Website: lowes
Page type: billing-address
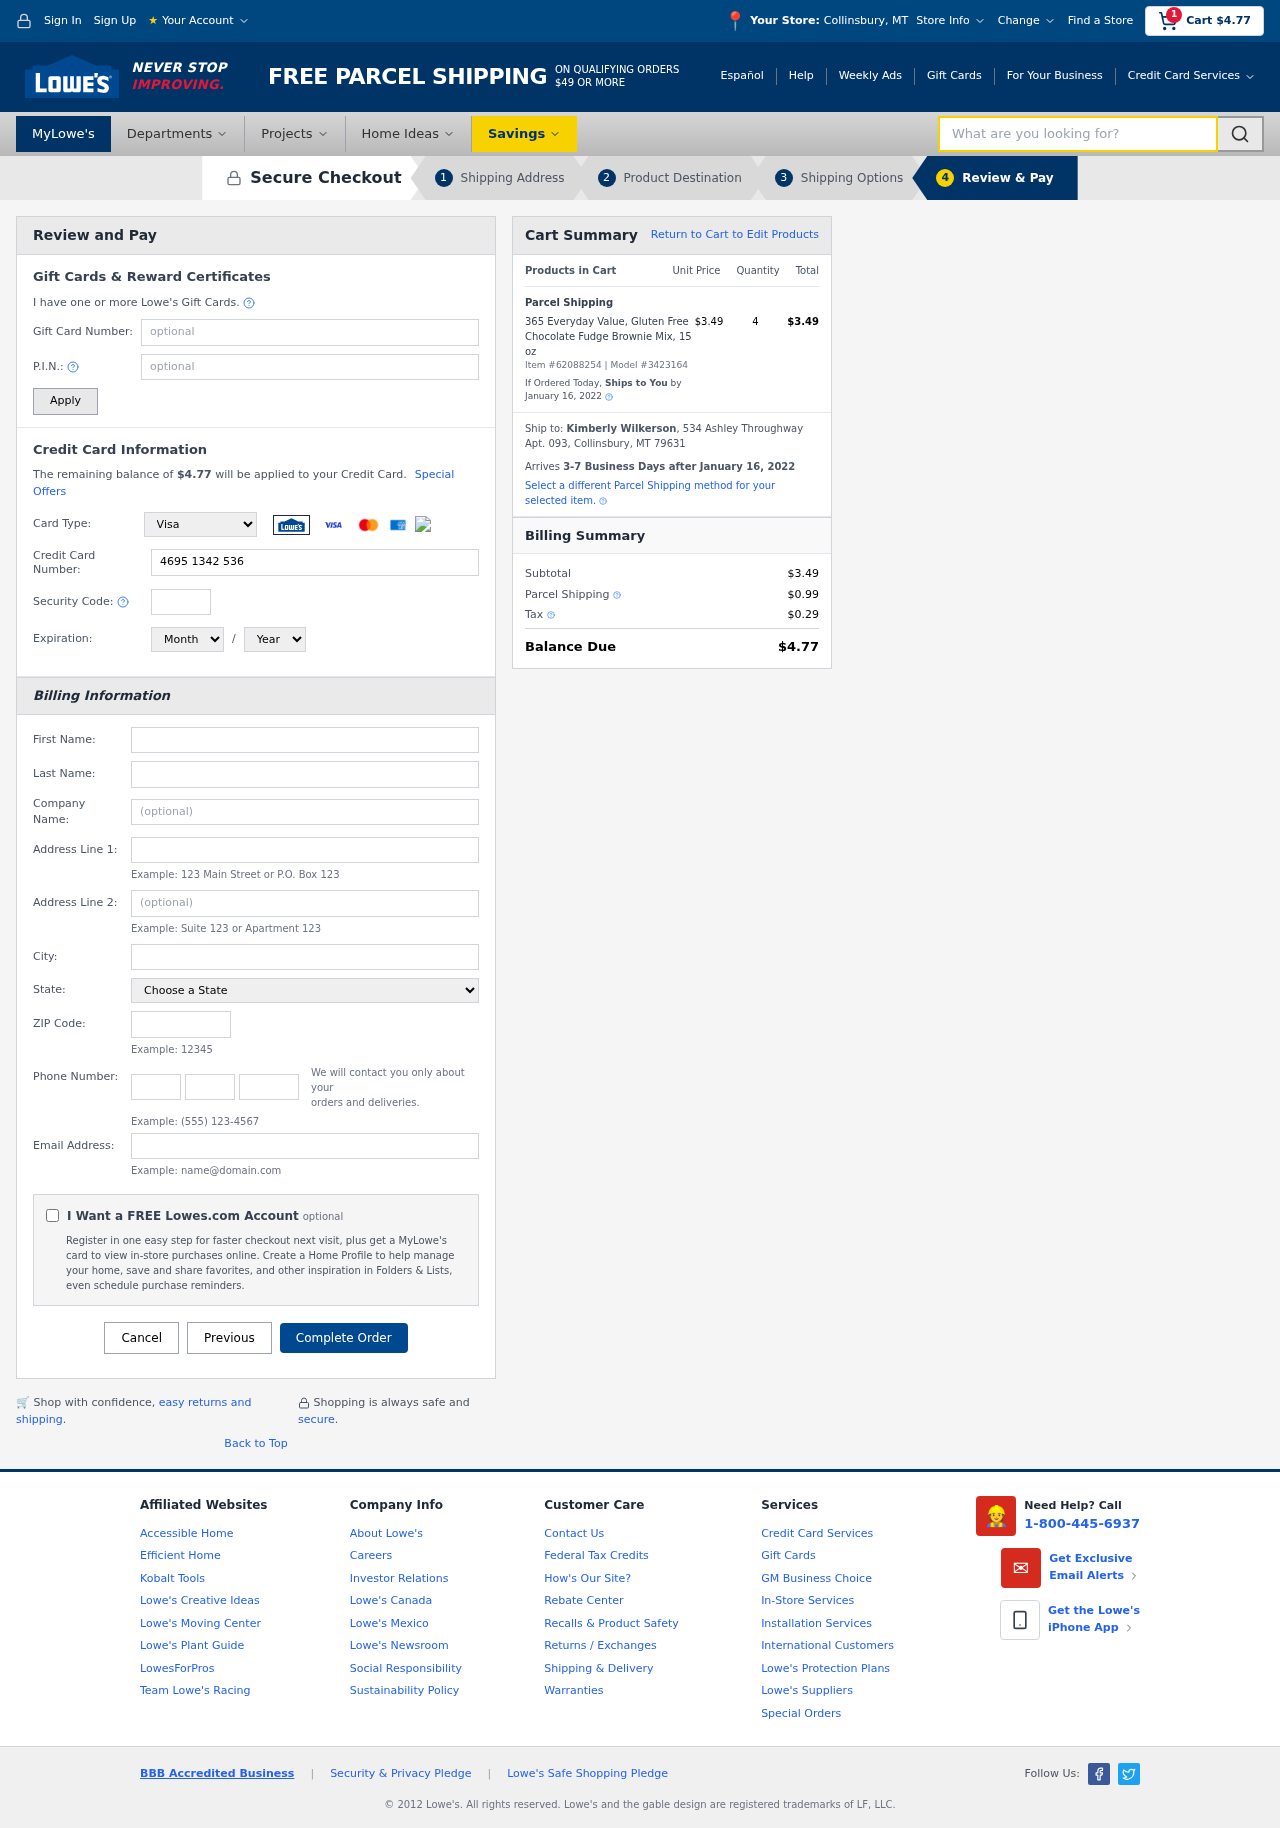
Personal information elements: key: PII_CARD_CVV
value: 299
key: PII_CARD_EXPIRY_MONTH
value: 10
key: PII_CARD_EXPIRY_YEAR
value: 30
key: PII_CARD_NUMBER
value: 4695 1342 5369 5968
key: PII_CARD_TYPE
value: Visa
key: PII_CITY
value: Collinsbury
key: PII_CITY_STATE
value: Collinsbury, MT
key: PII_EMAIL
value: kwilkerson@yahoo.com
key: PII_FIRSTNAME
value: Kimberly
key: PII_FULLNAME
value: Kimberly Wilkerson
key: PII_LASTNAME
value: Wilkerson
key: PII_PHONE_AREA
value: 339
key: PII_PHONE_PREFIX
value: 743
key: PII_PHONE_SUFFIX
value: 9813
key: PII_POSTCODE
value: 79631
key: PII_STATE
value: Montana
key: PII_STREET
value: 534 Ashley Throughway Apt. 093
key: PII_CITY_STATE_ZIP
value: Collinsbury, MT 79631
Product elements: key: PRODUCT1_NAME
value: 365 Everyday Value, Gluten Free Chocolate Fudge Brownie Mix, 15 oz
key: PRODUCT1_PRICE
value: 3.49
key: PRODUCT1_QUANTITY
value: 4
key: PRODUCT_ITEM_NUMBER
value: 62088254
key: PRODUCT_MODEL_NUMBER
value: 3423164
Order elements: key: ORDER_SUBTOTAL
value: $4.77
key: ORDER_TOTAL
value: $4.77
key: ORDER_SHIPPING_DATE
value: January 16, 2022
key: ORDER_SUBTOTAL
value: $3.49
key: ORDER_DELIVERY_DATE
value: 3-7 Business Days after January 16, 2022
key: ORDER_SHIPPING_DATE2
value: January 16, 2022
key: ORDER_SUBTOTAL2
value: $3.49
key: ORDER_SHIPPING_COST
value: $0.99
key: ORDER_TAX
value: $0.29
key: ORDER_TOTAL2
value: $4.77
Search elements: key: HEADER_SEARCH
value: What are you looking for?